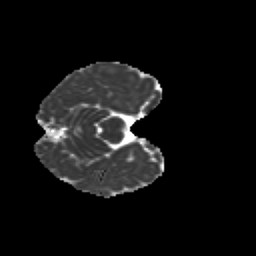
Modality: MD
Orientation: axial
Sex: female
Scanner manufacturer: siemens
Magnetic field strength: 3 T
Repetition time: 5 s
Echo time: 0.071 s